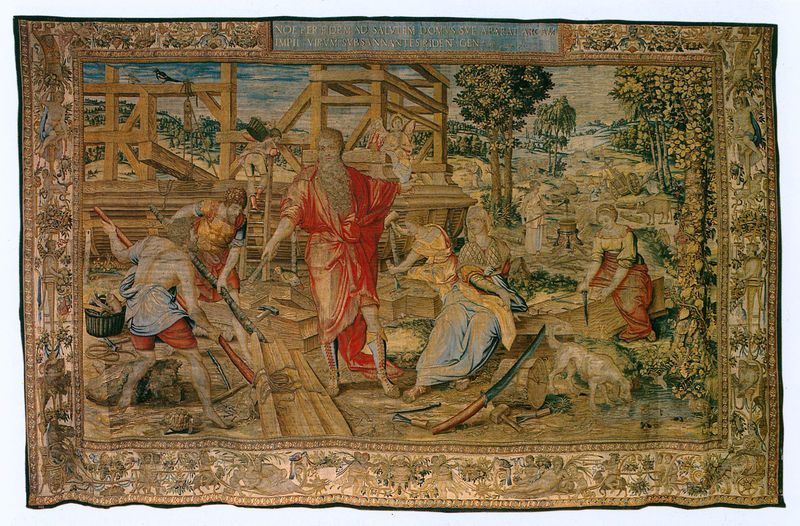
Titel: Die Tapiserien von Sigismund Augustus (Zyklus des Alten Testaments): Der Bau der Arche
Künstler: Michiel Coxcie
Standort: Herstellungsort: Brüssel (EU - B)
Schlagwörter: baum, blau, gemälde, himmel, mann, umhang, vogel, wasser, wolken, bäume, frauen, landschaft, menschen, bunt, frau, holz, kleider, männer, haus, hund, rot, tier, weg, malerei, teppich, bart, wand, architektur, bibel, pfähle, stamm, gewand, gold, mantel, stoff, pferd, engel, pfütze, schiff, schrift, rahmung, kiepe, latten, arbeiter, leiter, bordüre, gobelin, wandteppich, inschrift, ornamente, korb, balken, zeigen, gerüst, seil, illustration, schwert, säbel, stöcke, rüstung, rom, handwerk, handwerker, säge, christus, hammer, zimmermann, zimmern, griechisch, mythos, tapisserie, graben, heiliger, eimer, schildkröte, weben, bau, verzierungen, bauen, bund, gebälk, baustelle, architekt, bauarbeiten, latein, troja, baukunst, wood, baumeister, red, arche, noah, holzgerüst, blue, ron, meißel, troia, holuz, fraueb, schreinern, house, tree, bird, sword, build, eumer, lumber, schidkröte